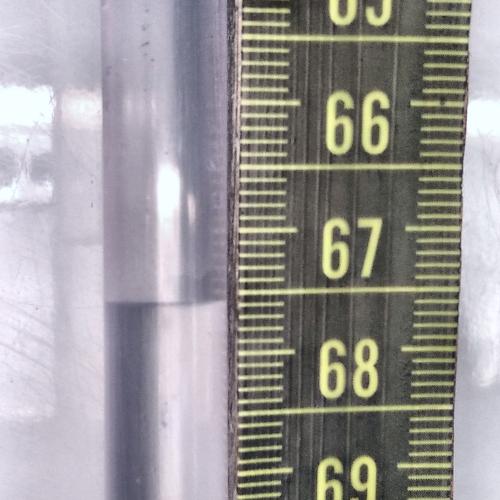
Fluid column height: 67.6 cm